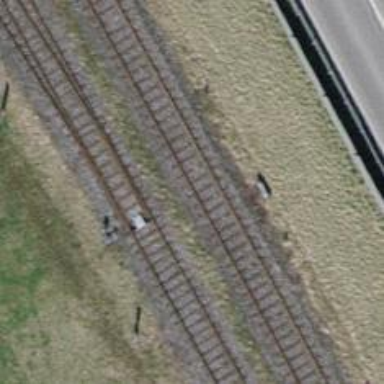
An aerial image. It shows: Railway switch.